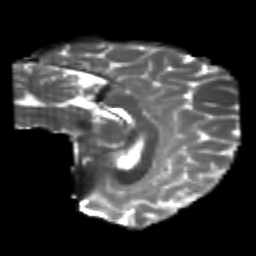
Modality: T2w
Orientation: sagittal
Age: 23
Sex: female
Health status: healthy
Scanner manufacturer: philips
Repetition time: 7.477 s
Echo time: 0.08753 s